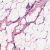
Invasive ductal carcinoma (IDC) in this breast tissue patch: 0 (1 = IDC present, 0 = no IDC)